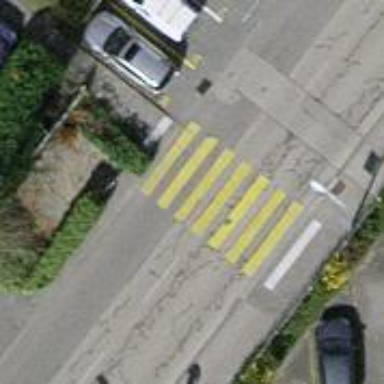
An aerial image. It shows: Uncontrolled zebra crossing on the road.